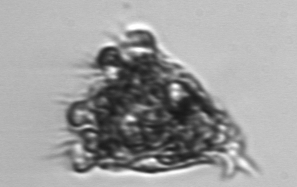
Label: zooplankton